Question: I have a problem, where 'setTimeout' wrapped functions are called instantly. Instead of 5000ms I specified, it takes randomly between 50ms to 500ms. I tested 'setInterval' instead, and strangely the first execution is also almost immediate, but subsequent calls are right on time. I'm testing on android emulator. POC repository: <URL>
Steps to reproduce:
1. react-native init TimerBug
2. Add console.time('test 1'); setTimeout(() => console.timeEnd('test 1'), 5000); at the top of index.android.js render method.
(<URL>

Can anyone help me?
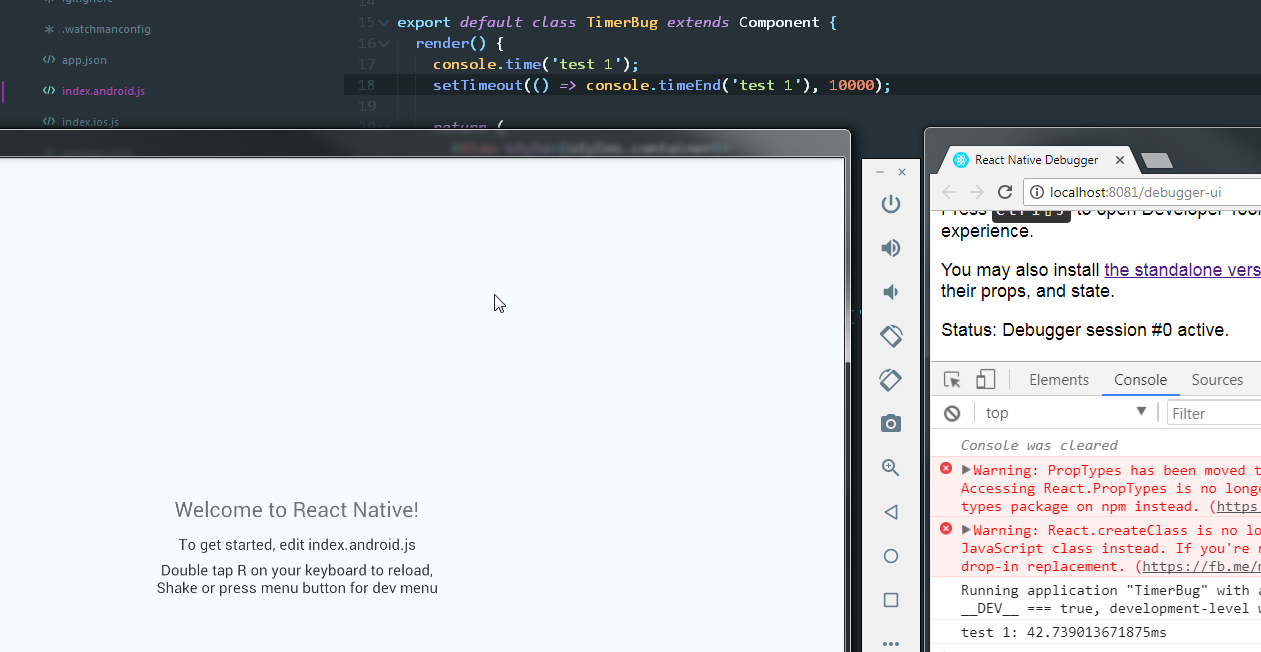
Answer: This is a known bug in React Native that has been popping in the issue tracker for a while now. The problem happens only in debug mode, as in that case, your code is executed on a different JavaScript engine (Chrome's V8 instead of JavaScriptCore). See these issues:
- <URL>
Apparently as of React Native 0.44.0 (Released on May 2017), the problem is still present. <URL> you can find an interesting fix.